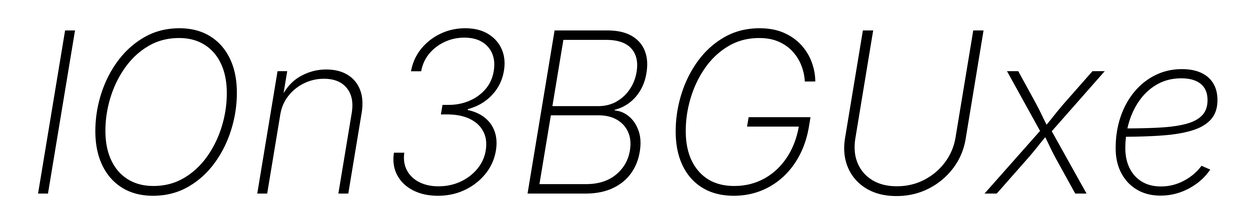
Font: Inter-Italic_ExtraLight_Italic